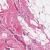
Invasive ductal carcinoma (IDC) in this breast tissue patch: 0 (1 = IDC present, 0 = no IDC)